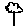
Label: flower